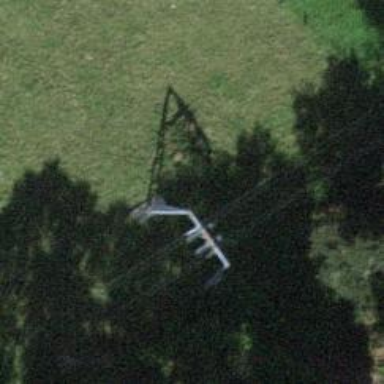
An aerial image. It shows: Pylon for aerialway.